Interaction volume radius: 5 \u00c5
Interaction volume height: 20 \u00c5
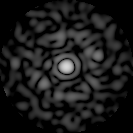
Disorder parameter: 0.8094